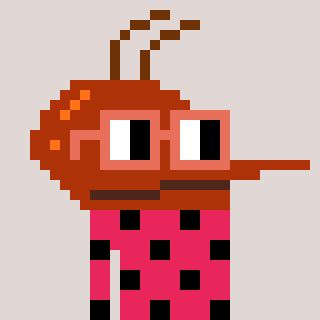
a pixel art character with square orange glasses, a mosquito-shaped head and a redpinkish-colored body on a warm background